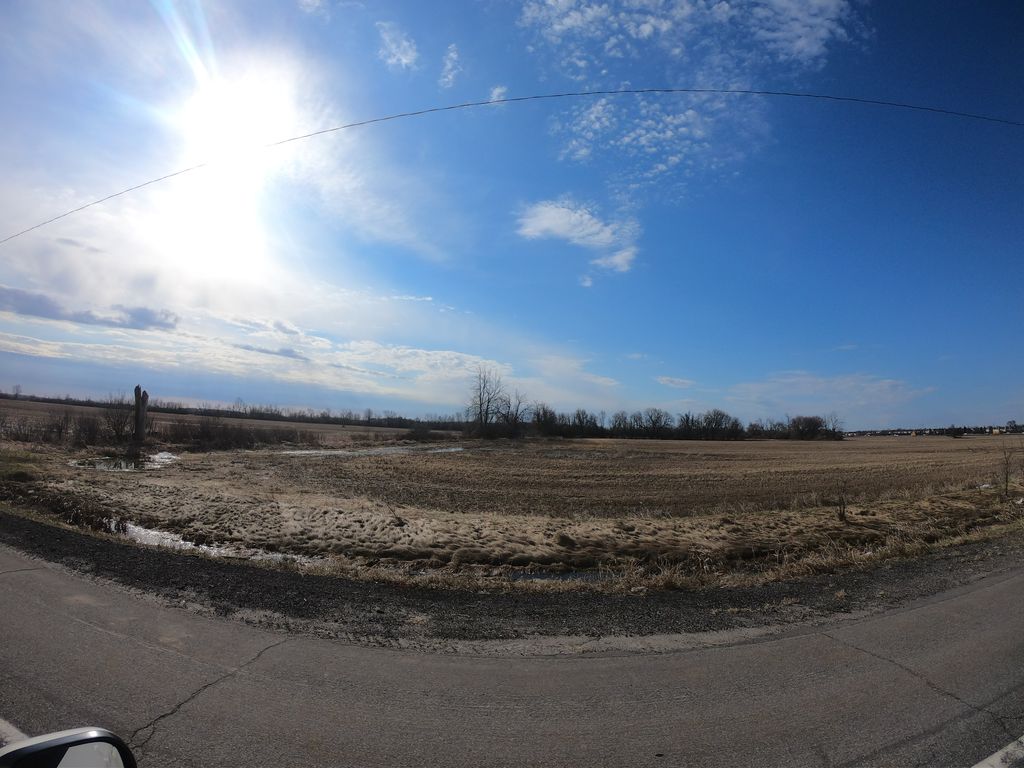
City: ottawa-gatineau